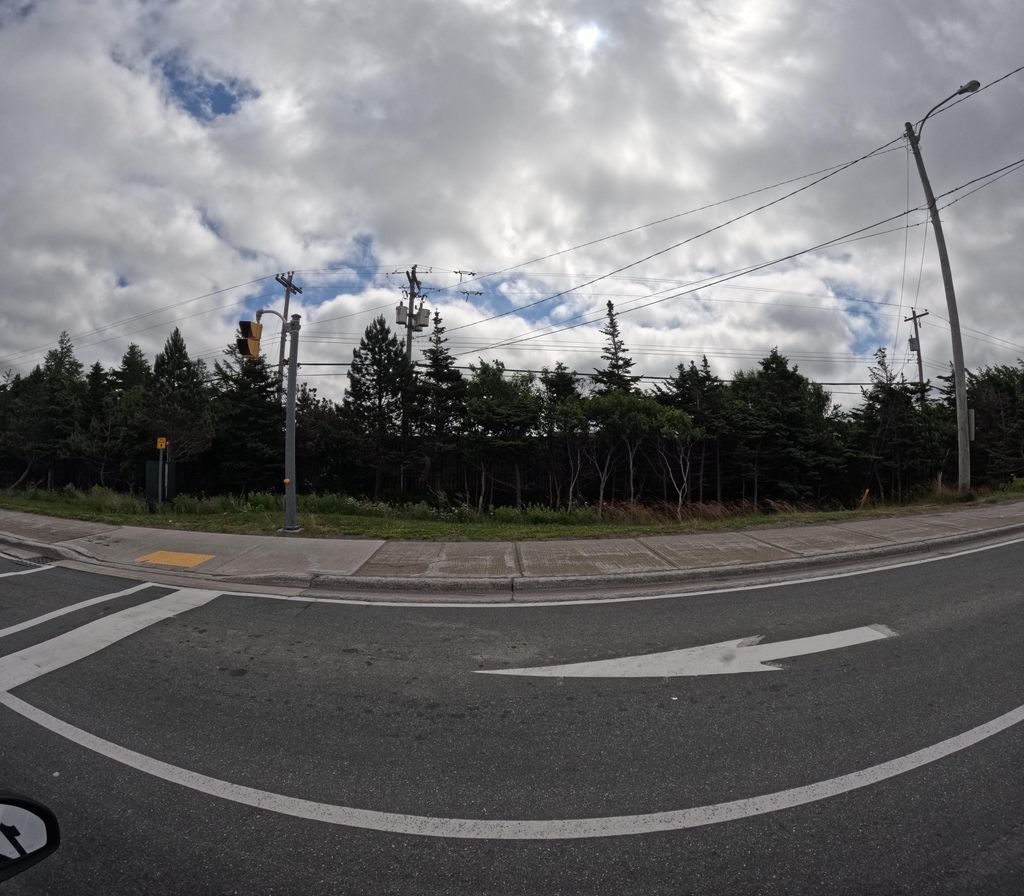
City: st_johns